Question: I'm writing a program that scans an array and produces the length of the longest sub-array containing elements whose sum is divisible by 3. I have worked using the concept from another question here, using the prefix sum concept - scanning first and last sums that by modolu 3 give out 0,1, 2, calculating the difference between each set and returning the biggest one of the three.
I decided to test it using a random array generator. 90% of the time it works but in others it misses correct answer by a few numbers.
Any idea what's wrong?
I've included a tester that includes a non-efficient method that does the same thing. Picture included:

Output:
> 84|4|94|27|85|10|87|11|66|34|66|42|26|65|12|93|14|array size is: 17Bad What: 15My What: 13
Code:
'''
import static java.lang.Math.*;
import java.util.Random;
public class Q1 {
public static void main(String args[]) {
Random rand = new Random();
int[] a = new int[rand.nextInt(100)];
for (int i = 0; i < a.length; i++)
{
a[i] = rand.nextInt(100);
System.out.print(a[i] + "|");
}
System.out.println();
System.out.println("array size is: " + a.length);
System.out.println("Bad What: " + badWhat(a));
System.out.println("My What: " + what(a));
}
public static int what(int[] a) {
int sumLeft = 0, sumRight = 0;
int zero, one, two;
int firstZero = 0, firstOne = 0, firstTwo = 0, lastZero = 0, lastOne = 0, lastTwo = 0;
for (int i = 0; i < a.length; i++) {
sumLeft += negMod(a[i])%3;
sumRight += negMod(a[a.length - 1 - i]%3);
if ((sumLeft) % 3 == 0)
firstZero = i;
if ((sumRight) % 3 == 0)
lastZero = i;
if ((sumLeft) % 3 == 1)
firstOne = i;
if ((sumRight) % 3 == 1)
lastOne = i;
if ((sumLeft) % 3 == 2)
firstTwo = i;
if ((sumRight) % 3 == 2)
lastTwo = i;
}
firstOne++;
firstTwo++;
zero = lastZero - firstZero + 1;
one = lastOne - firstOne;
two = lastTwo - firstTwo;
int result = max(max(zero, one), two);
if (firstZero +1 > result)
result = ++firstZero;
return result;
}
public static int negMod (int a)
{
if (a<0)
{
return (a+3);
}
return a;
}
public static int f (int[] a, int low, int high)
{
int res = 0;
for (int i = low; i<=high; i++)
res += a[i];
return res;
}
public static int badWhat (int[] a)
{
int temp = 0;
for (int i =0; i< a.length; i++) {
for (int j = i; j < a.length; j++) {
int c = f(a, i, j);
if (c % 3 == 0) {
if (j - i + 1 > temp)
temp = j - i + 1;
}
}
}
return temp;
}
}
'''
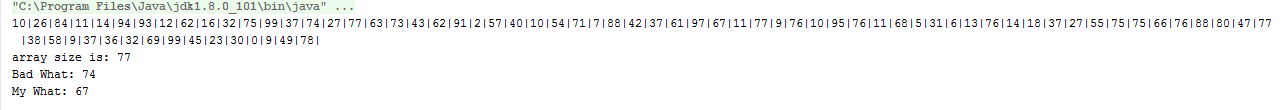
Answer: One obvious mistake is that instead of 'sumLeft += negMod(a[i] % 3);' you have 'sumLeft += negMod(a[i])%3;'.
It appears you have a lot of problems in your algorithm. First of all, in 'sumRight' you should contain sum of elements from the first to the current one, but what you contained was sum from the current to the last one. So, it was just a good luck that your solution worked for some tests.
Secondly, you should find the first subarray with a particular modulo and the last one. So, you don't need to overwrite the value once it is found.
This should work:
'''
public static int what(int[] a) {
if (a.length == 0) {
return 0;
}
int sumLeft = 0, sumRight = 0;
for (int el : a) {
sumRight += el % 3;
}
sumRight = negMod(sumRight % 3);
int firstZero = a.length, firstOne = a.length, firstTwo = a.length,
lastZero = -1, lastOne = -1, lastTwo = -1;
for (int i = 0; i < a.length + 1; i++) {
if (sumLeft % 3 == 0 && firstZero == a.length)
firstZero = i;
if (sumRight % 3 == 0 && lastZero == -1)
lastZero = a.length - 1 - i;
if (sumLeft % 3 == 1 && firstOne == a.length)
firstOne = i;
if (sumRight % 3 == 1 && lastOne == -1)
lastOne = a.length - 1 - i;
if (sumLeft % 3 == 2 && firstTwo == a.length)
firstTwo = i;
if (sumRight % 3 == 2 && lastTwo == -1)
lastTwo = a.length - 1 - i;
sumLeft += negMod(a[min(i, a.length - 1)] % 3);
sumRight = negMod(sumRight - a[max(a.length - 1 - i, 0)] % 3);
}
int zero = lastZero - firstZero + 1;
int one = lastOne - firstOne + 1;
int two = lastTwo - firstTwo + 1;
Integer[] options = new Integer[]{zero, one, two, 0};
return Collections.max(Arrays.asList(options));
}
'''